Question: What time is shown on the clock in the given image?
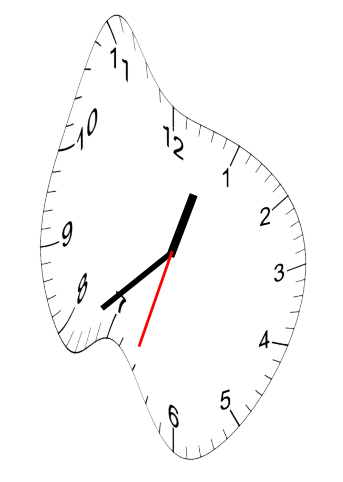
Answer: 12:38:33